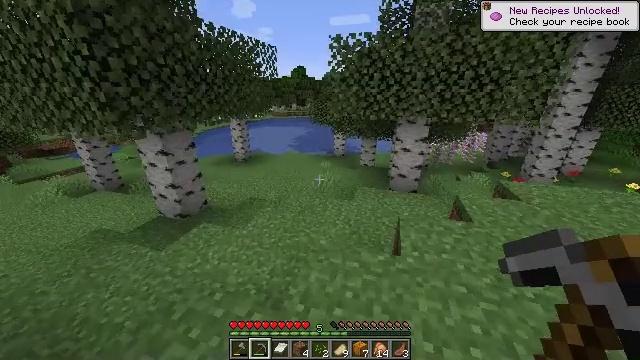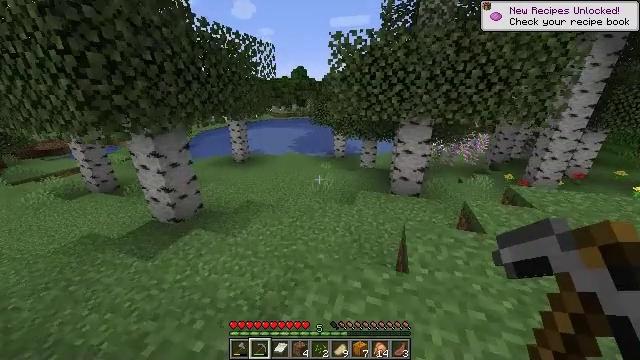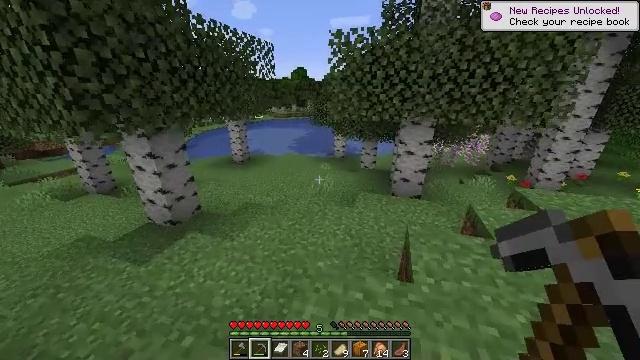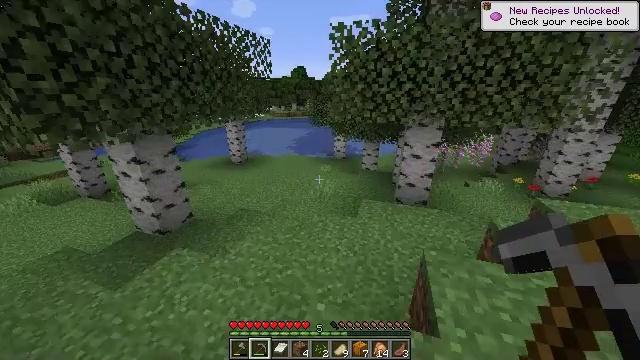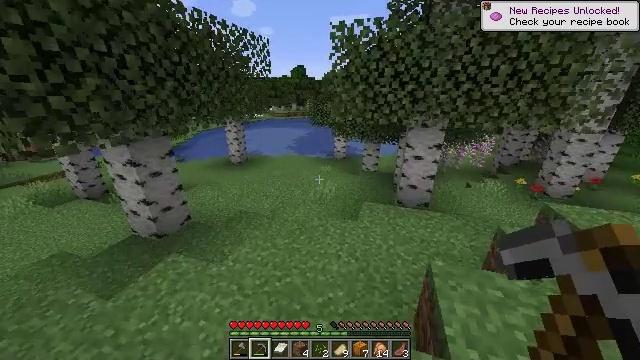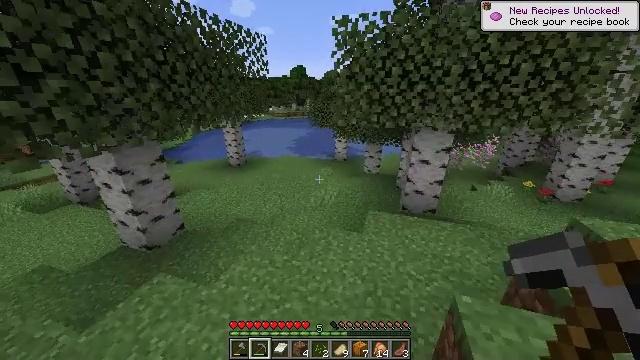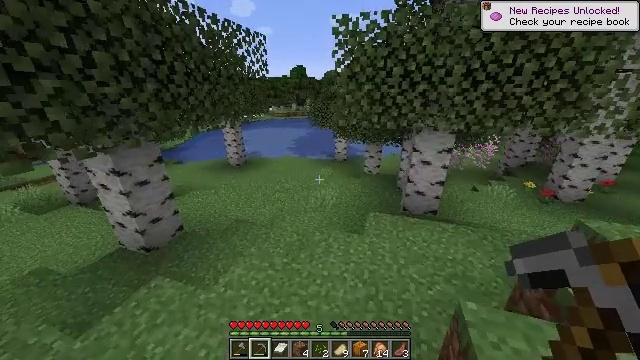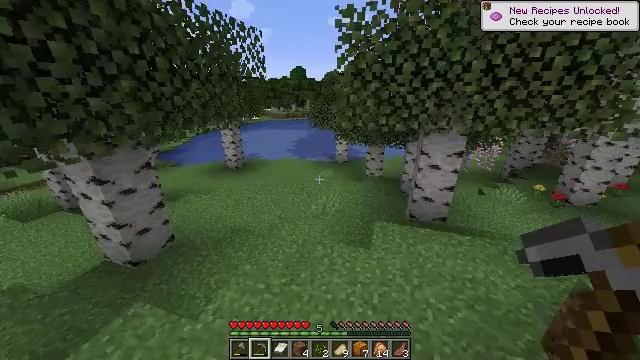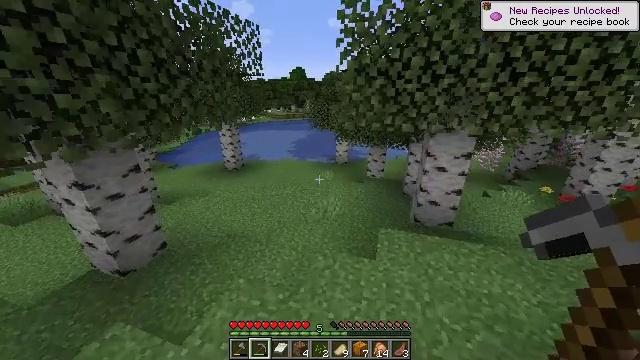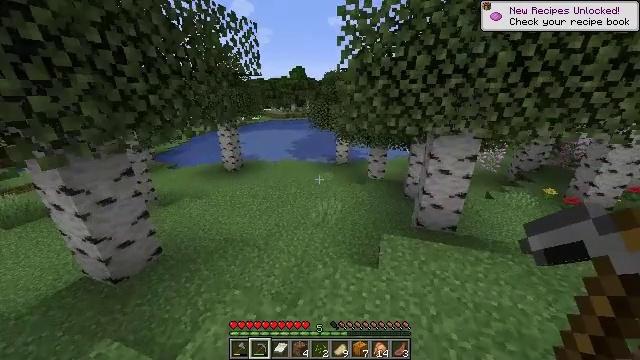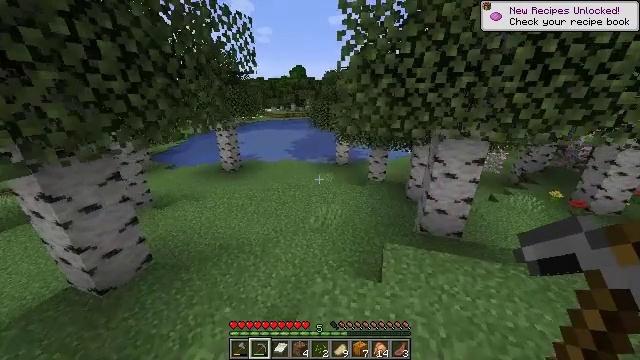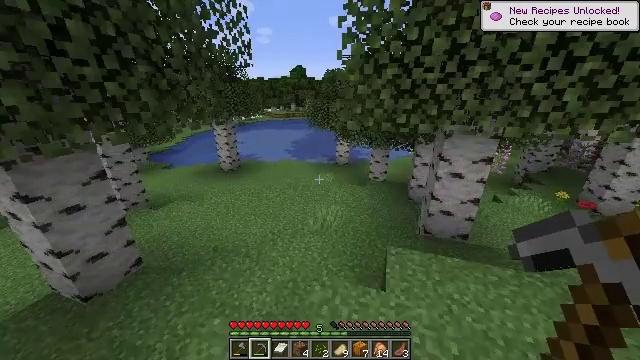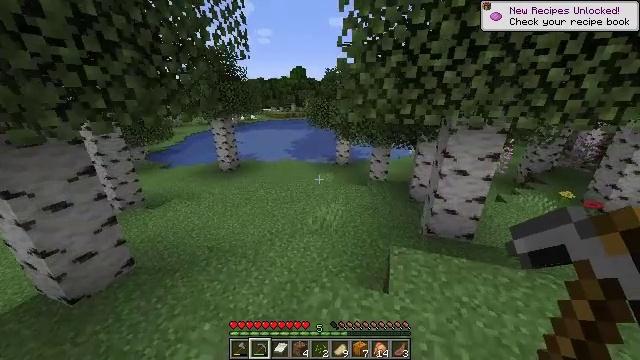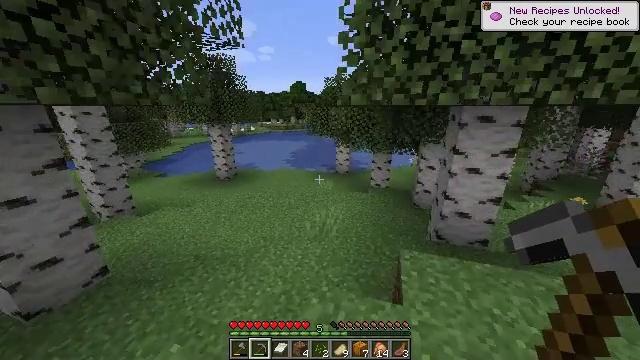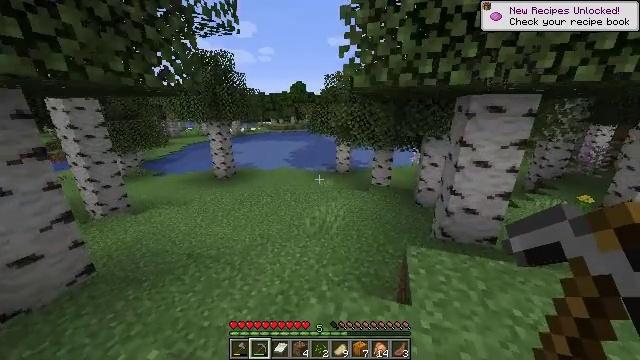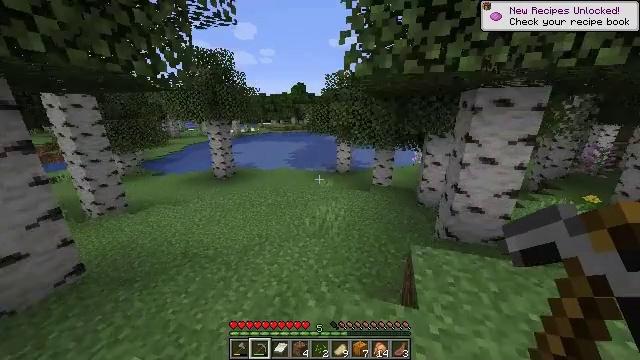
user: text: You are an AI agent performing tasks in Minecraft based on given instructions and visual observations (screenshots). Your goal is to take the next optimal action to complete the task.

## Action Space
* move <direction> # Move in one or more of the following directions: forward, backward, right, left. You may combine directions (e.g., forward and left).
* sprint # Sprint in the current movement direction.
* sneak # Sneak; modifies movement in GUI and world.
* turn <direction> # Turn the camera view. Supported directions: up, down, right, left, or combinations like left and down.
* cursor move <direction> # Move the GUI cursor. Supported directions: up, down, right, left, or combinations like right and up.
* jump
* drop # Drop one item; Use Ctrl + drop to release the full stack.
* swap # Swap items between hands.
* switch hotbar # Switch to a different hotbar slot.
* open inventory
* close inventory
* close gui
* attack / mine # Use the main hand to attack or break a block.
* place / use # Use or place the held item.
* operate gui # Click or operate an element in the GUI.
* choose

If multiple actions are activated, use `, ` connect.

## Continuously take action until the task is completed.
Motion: motion action
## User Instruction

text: Collect lilac by left-clicking.
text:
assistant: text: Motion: move forward
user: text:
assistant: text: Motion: move forward
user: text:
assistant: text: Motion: move forward
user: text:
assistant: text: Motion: move forward
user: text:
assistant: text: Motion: move forward
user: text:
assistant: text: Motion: move forward
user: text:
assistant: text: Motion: move forward
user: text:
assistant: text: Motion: move forward
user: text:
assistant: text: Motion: move forward
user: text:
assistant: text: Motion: move forward
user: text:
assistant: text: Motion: move forward
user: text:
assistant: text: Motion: move forward
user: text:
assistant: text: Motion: move forward, turn up
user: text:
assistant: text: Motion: move forward
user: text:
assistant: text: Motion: move forward
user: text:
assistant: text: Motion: move forward
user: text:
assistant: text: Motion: move forward
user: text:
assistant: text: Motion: move forward
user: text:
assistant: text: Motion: move forward
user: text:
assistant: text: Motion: move forward
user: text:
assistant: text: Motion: move forward
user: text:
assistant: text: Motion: move forward
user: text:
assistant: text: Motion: move forward
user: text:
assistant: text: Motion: move forward
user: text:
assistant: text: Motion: move forward
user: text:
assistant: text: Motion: move forward
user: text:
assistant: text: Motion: move forward
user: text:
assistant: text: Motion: move forward
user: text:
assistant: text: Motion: move forward
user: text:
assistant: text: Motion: move forward